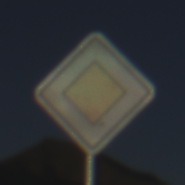
Verkehrszeichen: Vorfahrtsstrasse
Umgebung: Outdoor, Nature
Tageszeit: SunriseSunset
Wetter: Clear
Licht: Natural
Jahreszeit: NotSpecified
Kontrast: HighContrast